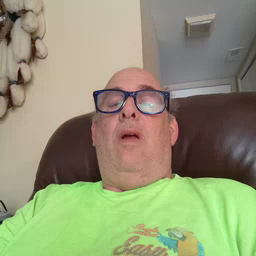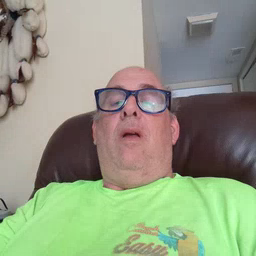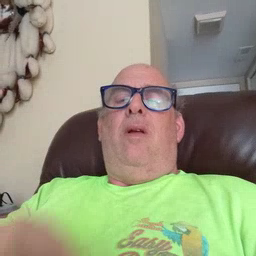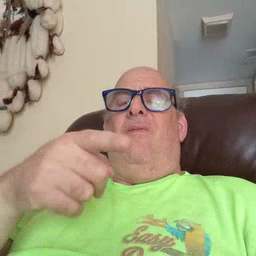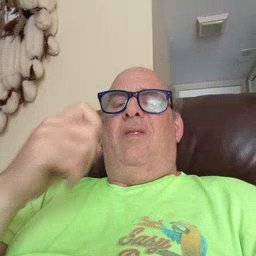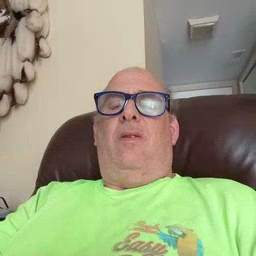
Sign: fast